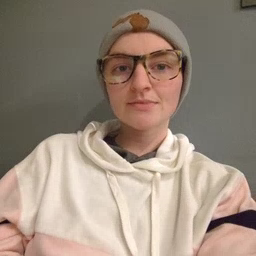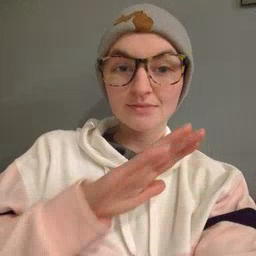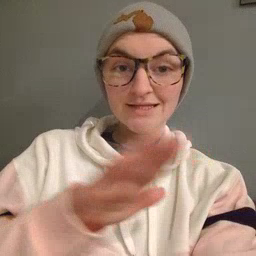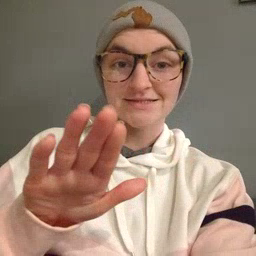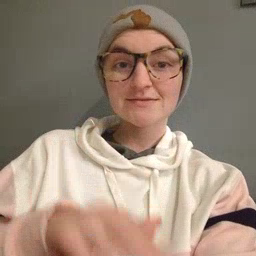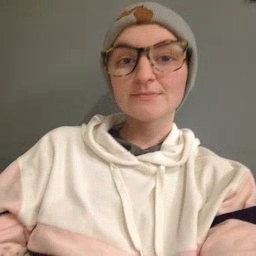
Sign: clean